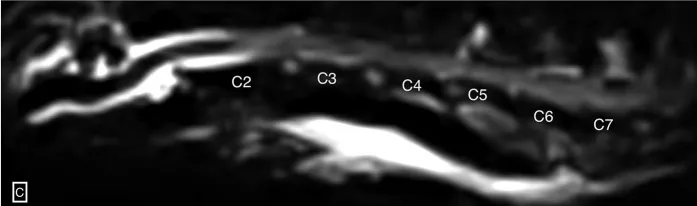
Ascending/descending cervical myelomalacia. Sagittal HASTE image (C) shows complete and circumferential attenuation of the cervical subarachnoid space from the level of mid-C2 beyond the caudal limit of the study (level of T2), suggestive of extensive spinal cord swelling.
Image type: radiology (mri)